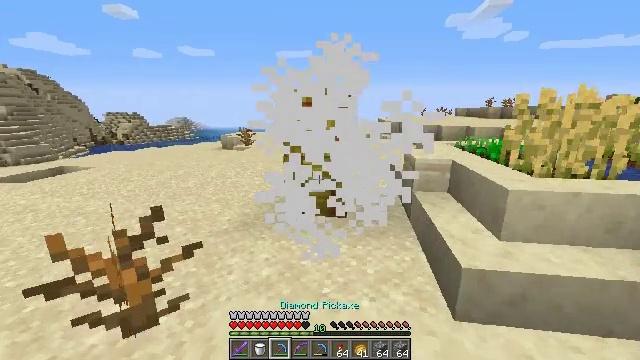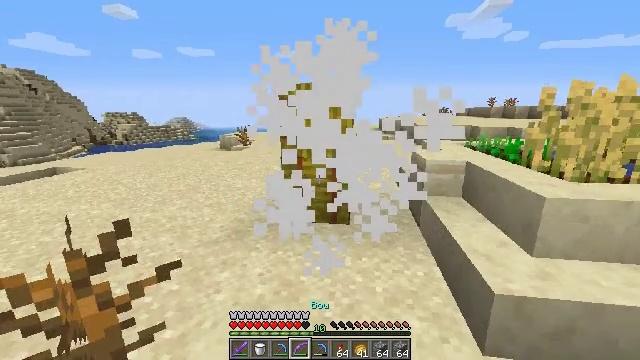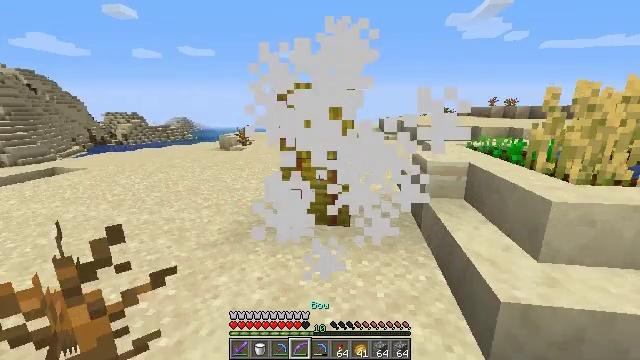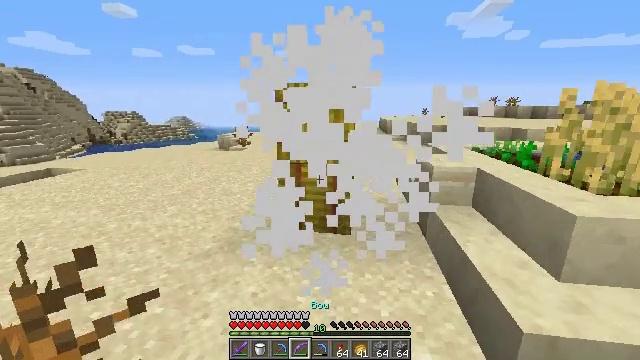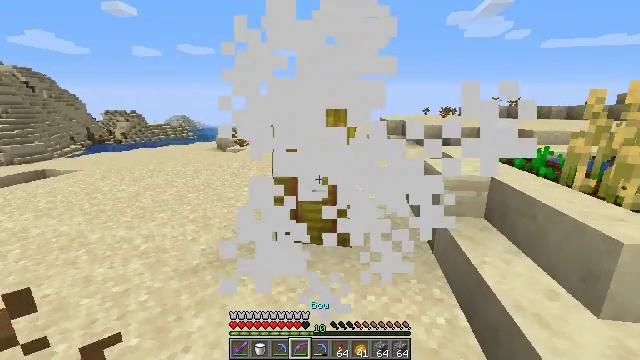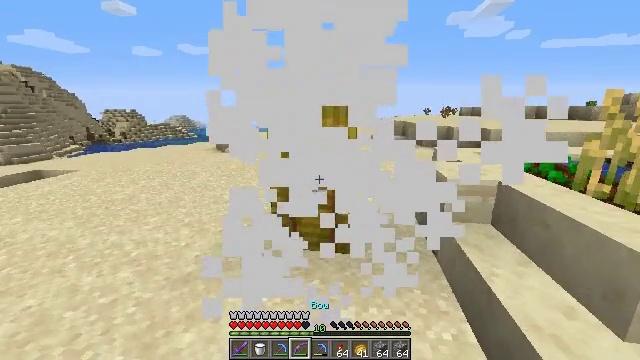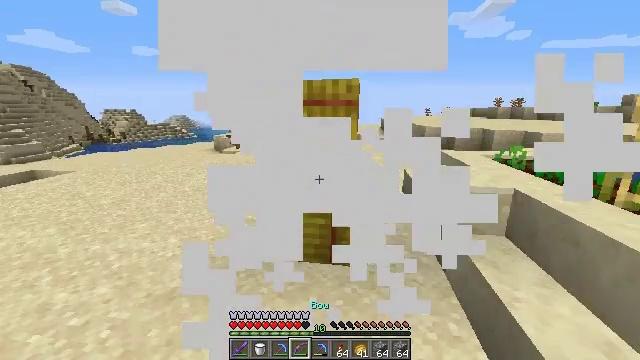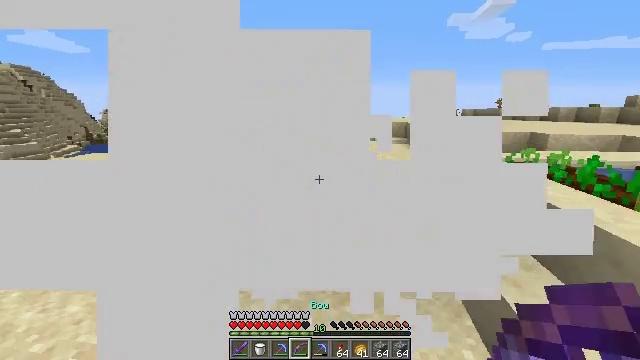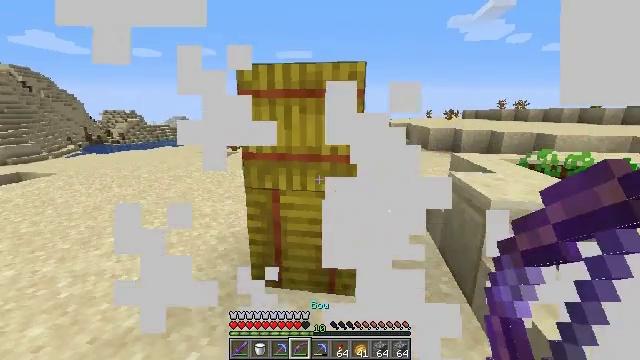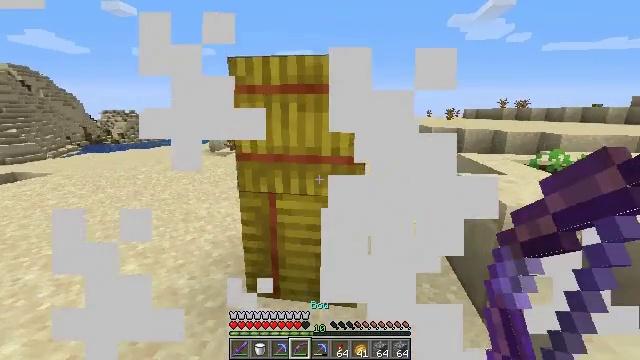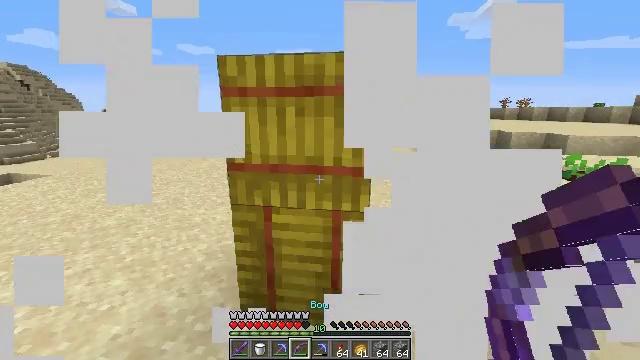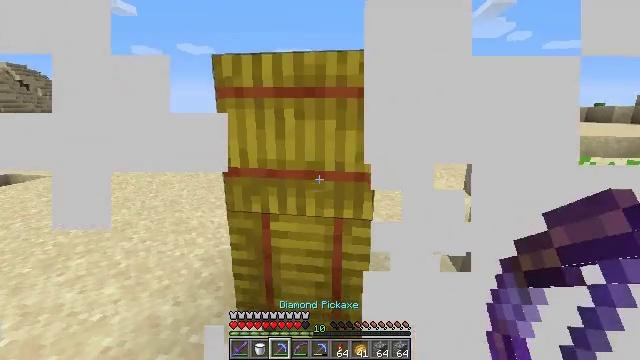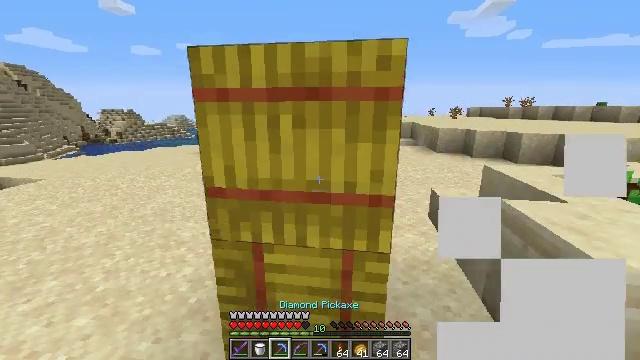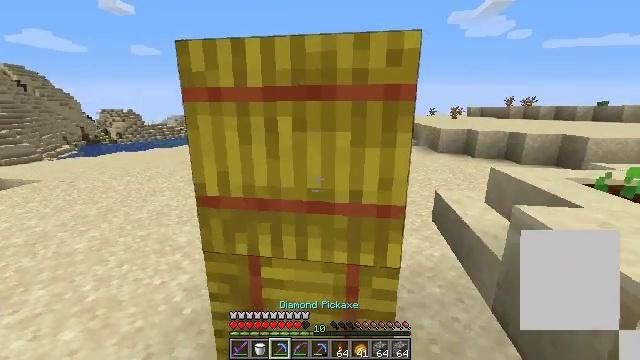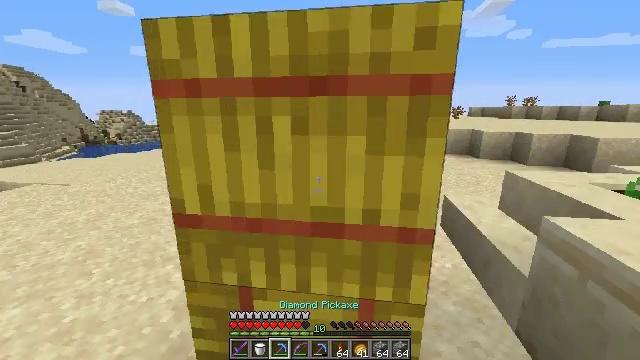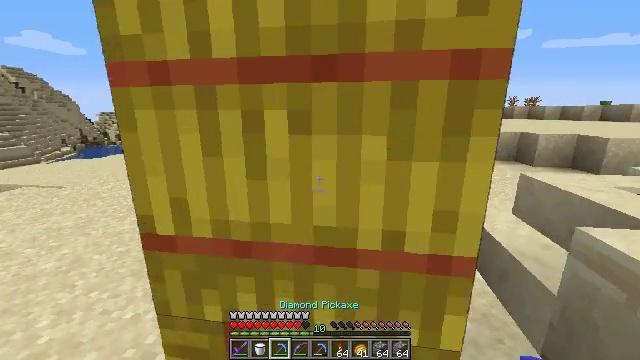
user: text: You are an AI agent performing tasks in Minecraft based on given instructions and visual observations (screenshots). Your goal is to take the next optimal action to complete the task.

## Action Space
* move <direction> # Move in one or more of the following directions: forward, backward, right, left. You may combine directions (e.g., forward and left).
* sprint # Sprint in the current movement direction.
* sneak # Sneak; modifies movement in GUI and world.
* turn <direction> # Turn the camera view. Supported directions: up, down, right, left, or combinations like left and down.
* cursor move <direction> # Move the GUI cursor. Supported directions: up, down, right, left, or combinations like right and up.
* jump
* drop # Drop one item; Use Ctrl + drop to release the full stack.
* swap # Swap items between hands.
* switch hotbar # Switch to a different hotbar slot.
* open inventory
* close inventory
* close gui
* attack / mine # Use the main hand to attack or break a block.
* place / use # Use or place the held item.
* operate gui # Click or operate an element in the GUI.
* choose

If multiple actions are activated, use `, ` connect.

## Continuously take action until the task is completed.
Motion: motion action
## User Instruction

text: Mine a hay block from the field.
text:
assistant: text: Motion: move forward
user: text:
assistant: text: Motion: move forward
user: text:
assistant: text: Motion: move forward
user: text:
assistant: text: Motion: move forward
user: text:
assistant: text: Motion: move forward
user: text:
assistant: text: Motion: move forward
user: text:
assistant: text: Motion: move forward
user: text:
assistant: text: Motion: move forward
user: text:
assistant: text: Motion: move forward
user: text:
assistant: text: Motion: move forward
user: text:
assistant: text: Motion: move forward
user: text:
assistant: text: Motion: move forward
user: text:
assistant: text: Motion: move forward
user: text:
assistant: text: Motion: move forward
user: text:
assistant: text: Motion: move forward
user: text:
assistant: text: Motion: move forward
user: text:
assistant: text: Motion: no_op
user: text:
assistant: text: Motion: attack / mine
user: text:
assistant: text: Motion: attack / mine
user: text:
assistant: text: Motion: attack / mine
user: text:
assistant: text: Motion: attack / mine
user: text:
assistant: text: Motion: attack / mine
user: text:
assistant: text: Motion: attack / mine
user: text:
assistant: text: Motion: turn down, attack / mine
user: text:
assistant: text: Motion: turn down, attack / mine
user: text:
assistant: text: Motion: turn down, attack / mine
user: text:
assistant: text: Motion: turn down, attack / mine
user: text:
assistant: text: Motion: turn down, attack / mine
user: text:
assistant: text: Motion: turn down, attack / mine
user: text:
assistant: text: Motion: turn right and down, attack / mine